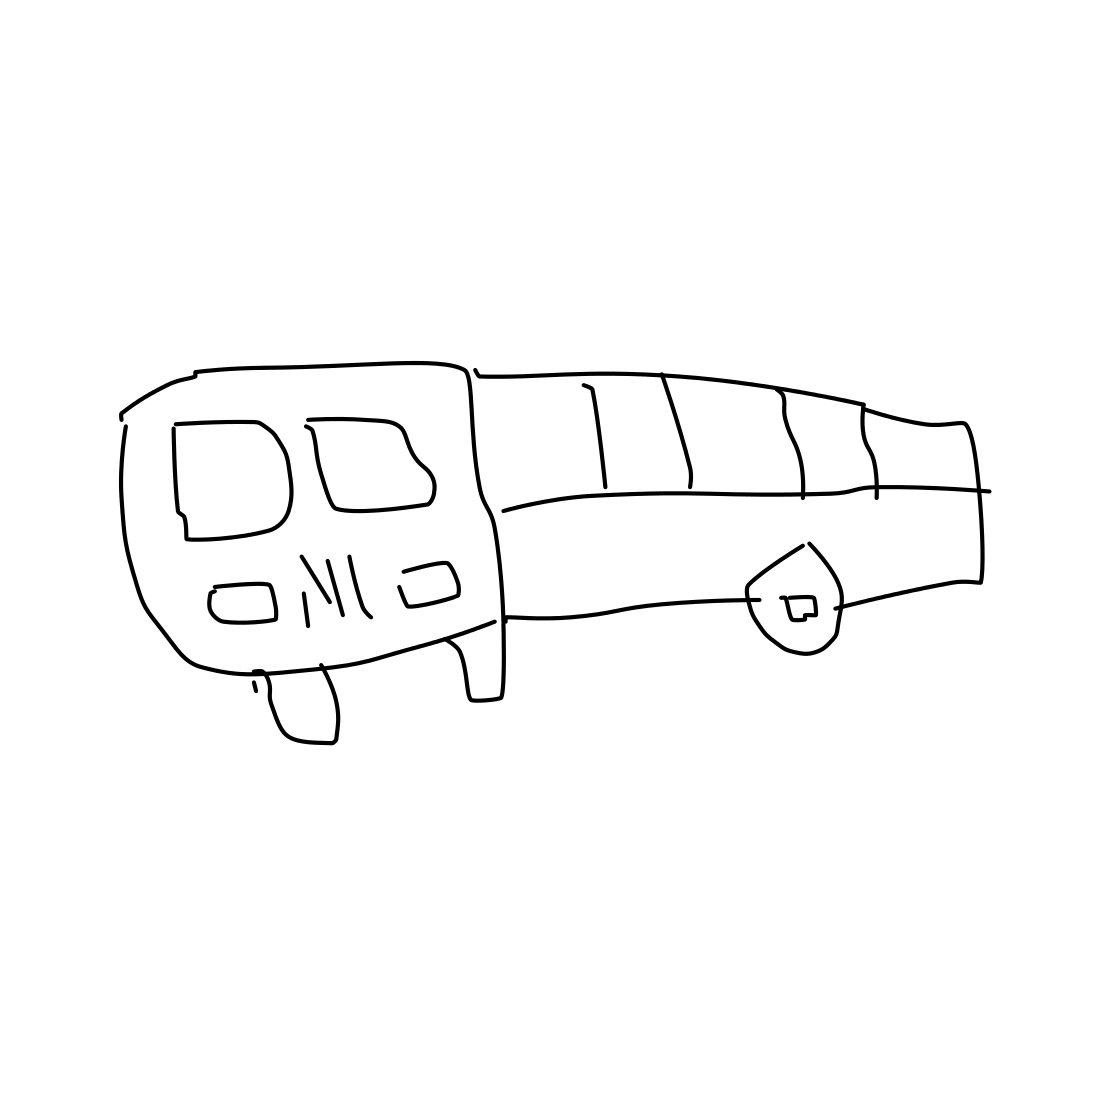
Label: bus